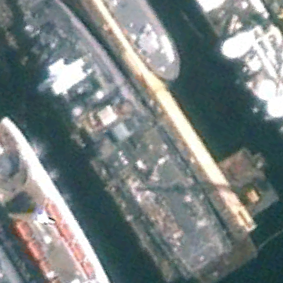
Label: combat